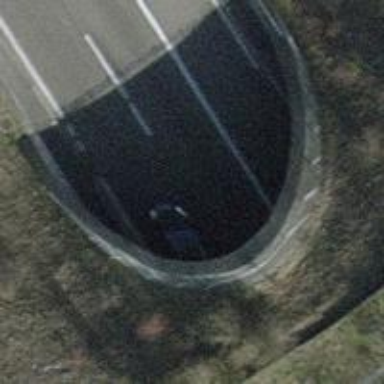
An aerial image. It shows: Tunnel on the motorway.